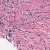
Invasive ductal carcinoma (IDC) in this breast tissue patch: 0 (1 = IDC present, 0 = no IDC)